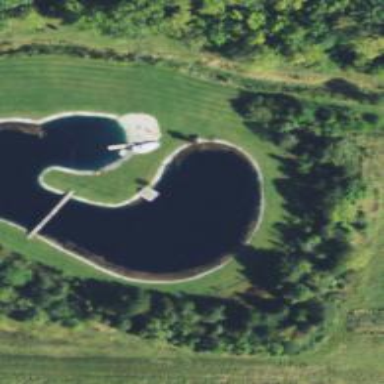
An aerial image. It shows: Pond surrounded by natural water.